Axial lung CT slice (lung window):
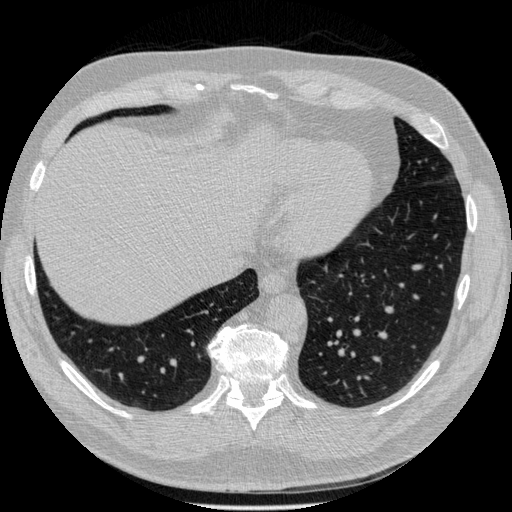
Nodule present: no